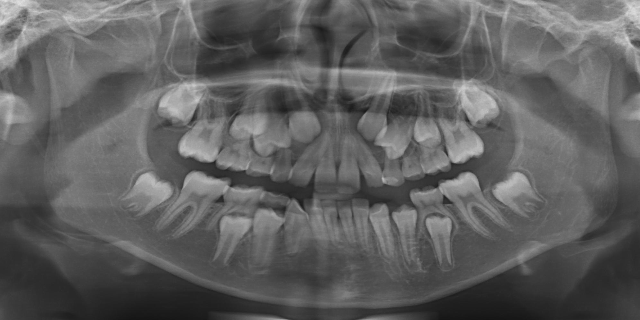
adult